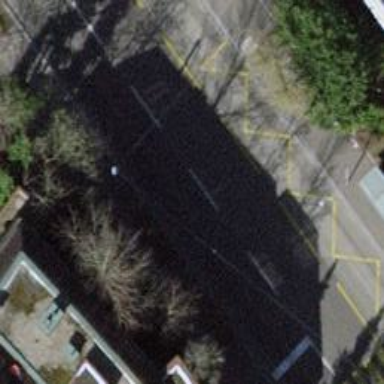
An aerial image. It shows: Bus stop for trolleybuses with designated stop position for public transport.